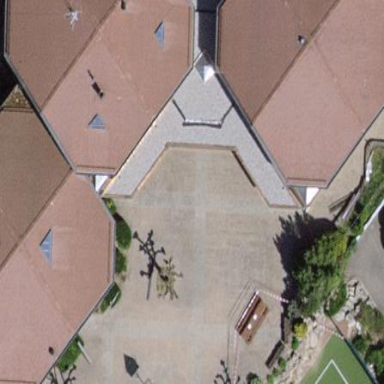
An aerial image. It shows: School building.